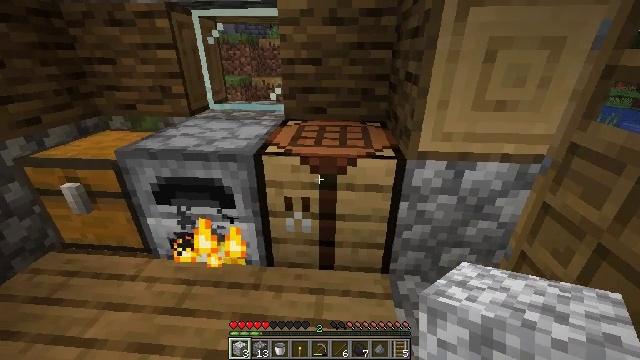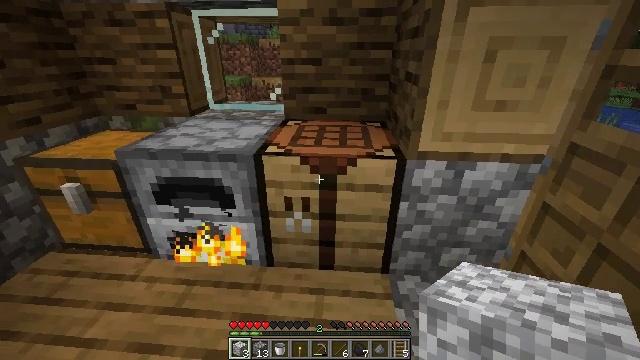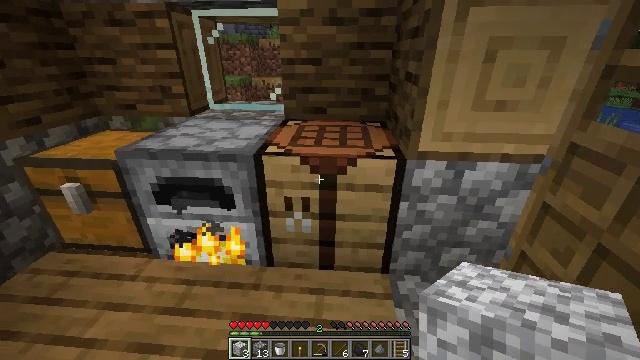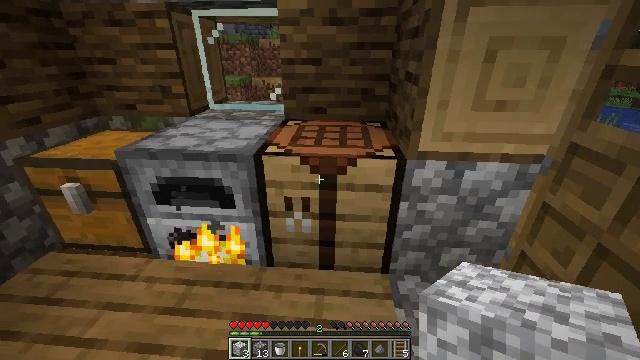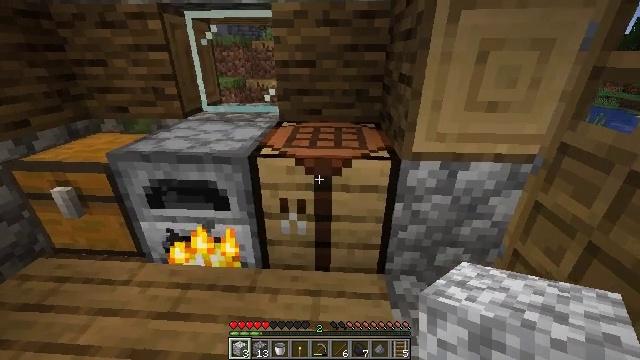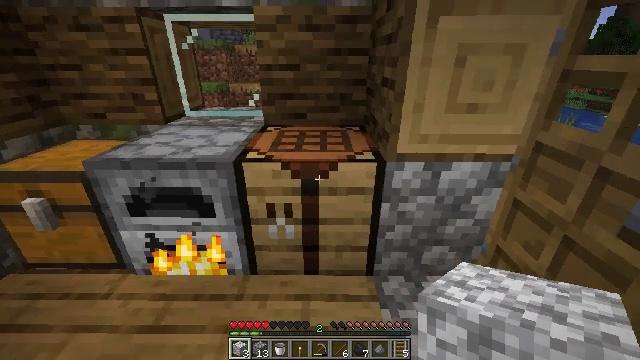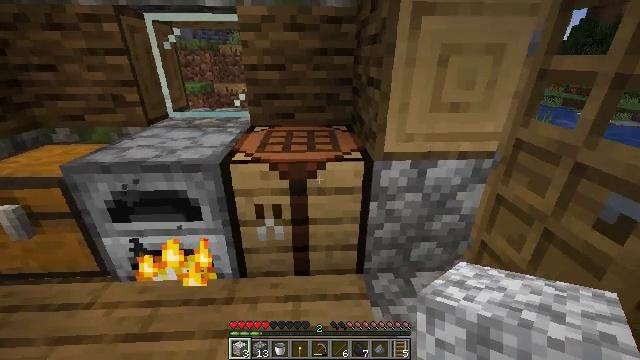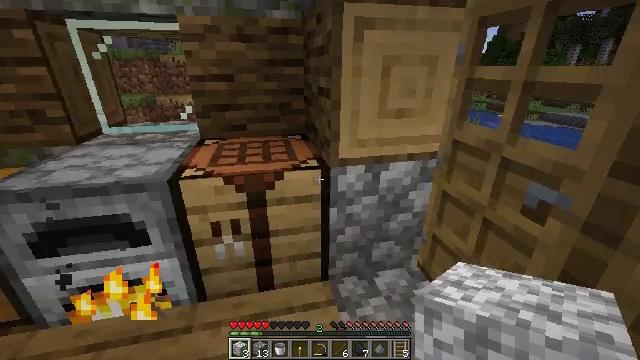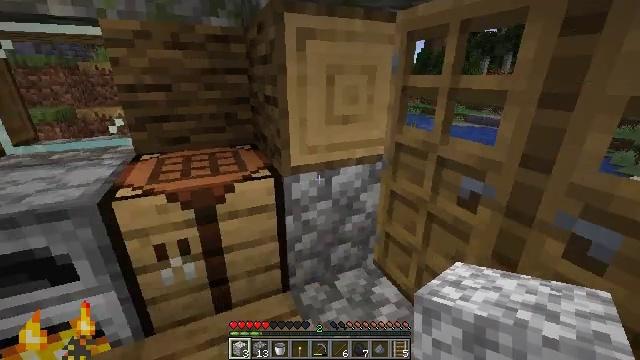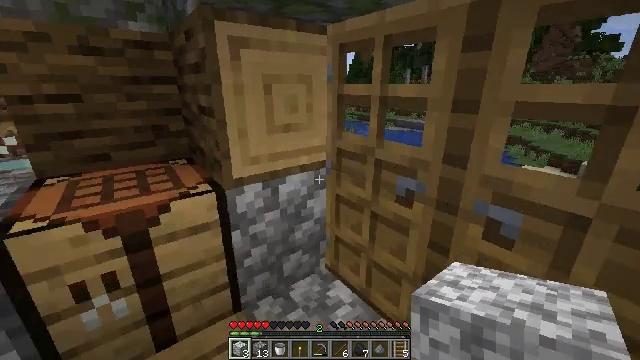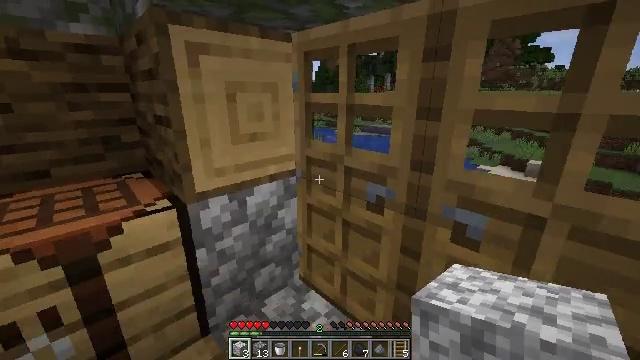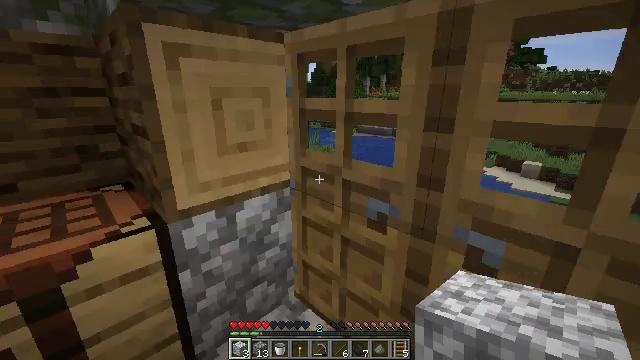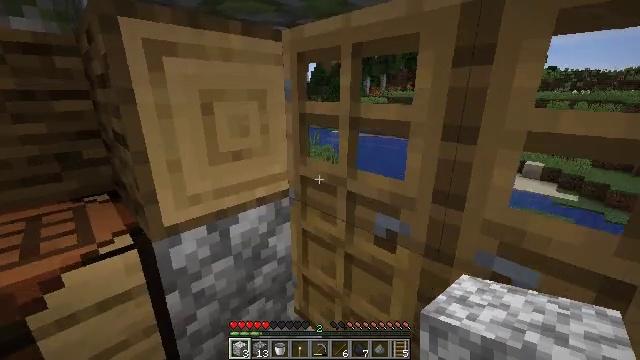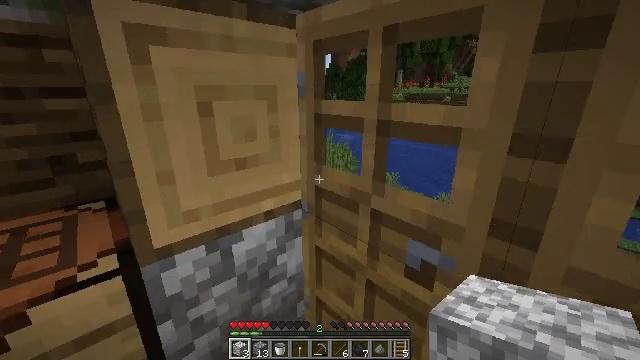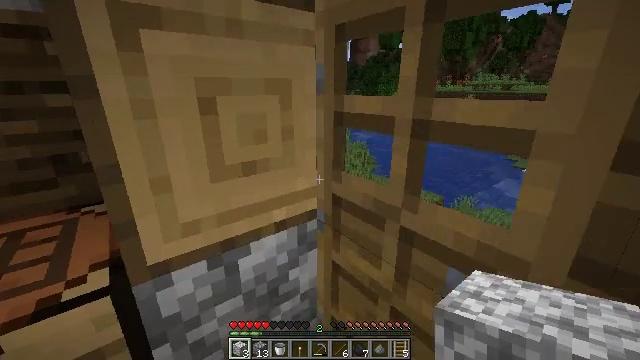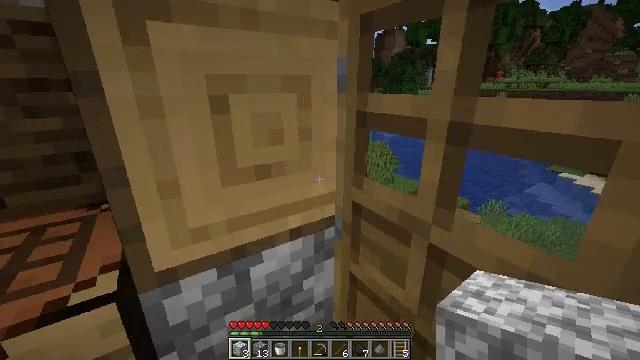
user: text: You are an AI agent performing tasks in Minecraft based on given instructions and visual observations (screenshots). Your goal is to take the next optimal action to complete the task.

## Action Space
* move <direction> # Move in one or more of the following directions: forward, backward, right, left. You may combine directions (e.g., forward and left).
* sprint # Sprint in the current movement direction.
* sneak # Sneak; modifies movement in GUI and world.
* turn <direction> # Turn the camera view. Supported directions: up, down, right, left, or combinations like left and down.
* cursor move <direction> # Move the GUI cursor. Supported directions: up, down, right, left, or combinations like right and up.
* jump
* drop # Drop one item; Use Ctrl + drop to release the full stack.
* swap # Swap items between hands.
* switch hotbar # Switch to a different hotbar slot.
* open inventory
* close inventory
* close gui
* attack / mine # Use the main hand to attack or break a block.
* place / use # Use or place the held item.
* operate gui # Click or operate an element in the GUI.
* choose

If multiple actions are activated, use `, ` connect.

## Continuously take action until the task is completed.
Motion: motion action
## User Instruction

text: Gather stripped oak log from a tree.
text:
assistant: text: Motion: no_op
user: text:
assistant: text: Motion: no_op
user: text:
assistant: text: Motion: no_op
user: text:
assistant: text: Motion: turn right
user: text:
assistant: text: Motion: turn right
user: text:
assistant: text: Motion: turn right
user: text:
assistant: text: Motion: turn right and up
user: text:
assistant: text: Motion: turn right and up
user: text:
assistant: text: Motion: turn right and up
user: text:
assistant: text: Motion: move forward, turn right and up
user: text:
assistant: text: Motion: move forward
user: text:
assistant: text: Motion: move forward
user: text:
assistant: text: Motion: move forward, turn left
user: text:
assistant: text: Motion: move forward, turn left
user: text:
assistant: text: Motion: turn left
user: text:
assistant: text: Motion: turn left
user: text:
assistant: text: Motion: turn left
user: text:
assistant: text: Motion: turn left
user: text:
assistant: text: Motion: turn left
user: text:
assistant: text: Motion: no_op
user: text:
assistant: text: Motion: no_op
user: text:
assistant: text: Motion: no_op
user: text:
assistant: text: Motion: turn left
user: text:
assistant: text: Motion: turn left and down
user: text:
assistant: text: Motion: turn left and down
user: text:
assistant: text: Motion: turn left and down
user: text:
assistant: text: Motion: turn left and down
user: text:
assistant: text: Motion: turn left and down
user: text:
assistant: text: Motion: turn left and down
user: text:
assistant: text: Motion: turn left and down